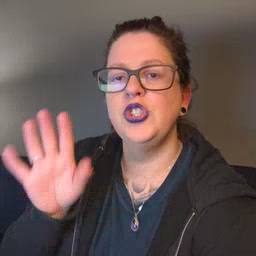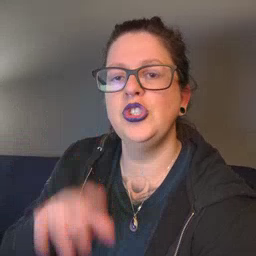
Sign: finish